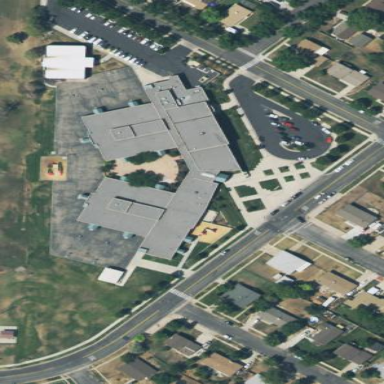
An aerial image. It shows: School.